Field crop: maize
Growth stage: 1
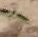
Species: atriplex